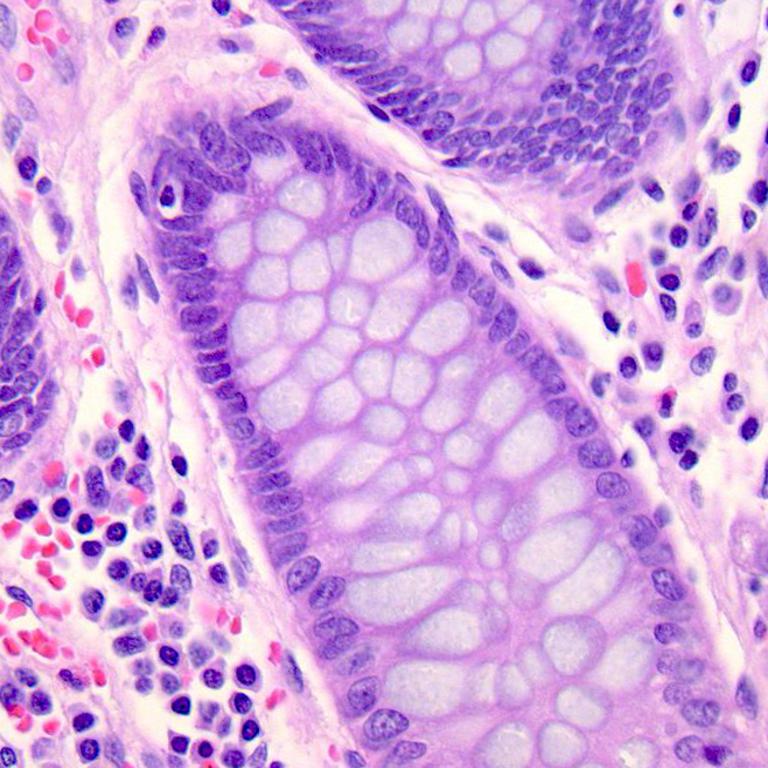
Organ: colon
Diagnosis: benign